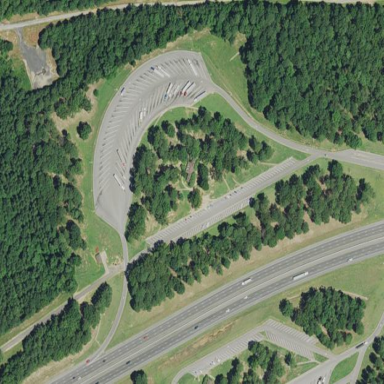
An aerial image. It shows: Rest area on the road with sanitary dump station available.